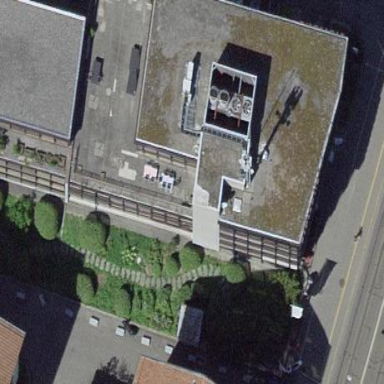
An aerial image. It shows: Office building.